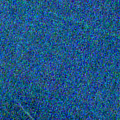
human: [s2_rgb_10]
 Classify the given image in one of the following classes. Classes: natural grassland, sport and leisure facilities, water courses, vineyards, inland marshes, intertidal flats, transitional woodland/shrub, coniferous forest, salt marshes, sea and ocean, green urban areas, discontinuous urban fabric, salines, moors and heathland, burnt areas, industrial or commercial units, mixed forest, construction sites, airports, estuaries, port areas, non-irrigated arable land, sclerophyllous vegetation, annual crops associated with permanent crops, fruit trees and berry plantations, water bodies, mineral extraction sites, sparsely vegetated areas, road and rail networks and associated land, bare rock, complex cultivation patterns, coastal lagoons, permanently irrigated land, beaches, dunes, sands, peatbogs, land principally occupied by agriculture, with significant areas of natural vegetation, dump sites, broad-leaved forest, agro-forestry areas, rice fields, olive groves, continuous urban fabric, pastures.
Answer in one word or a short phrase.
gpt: water bodies